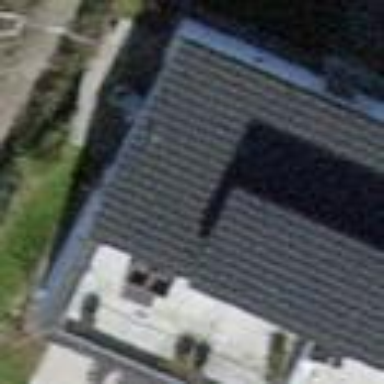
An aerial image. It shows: House with skillion roof oriented across.